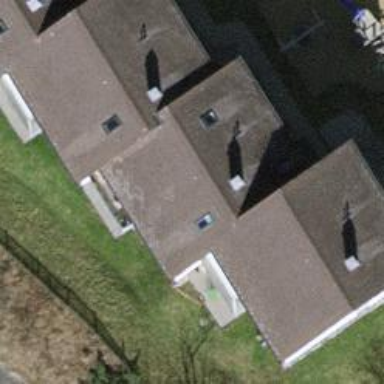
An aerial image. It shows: Terrace building.